Question: I did all the steps from this waltrought:
<URL>
and when i run it i get the first father report and instead the sub
report i get:
> Data retrieval failed for the subreport, 'Subreport5',
located at: C:...
i attach a print screen file

i am using VS2010 framework 3.5.
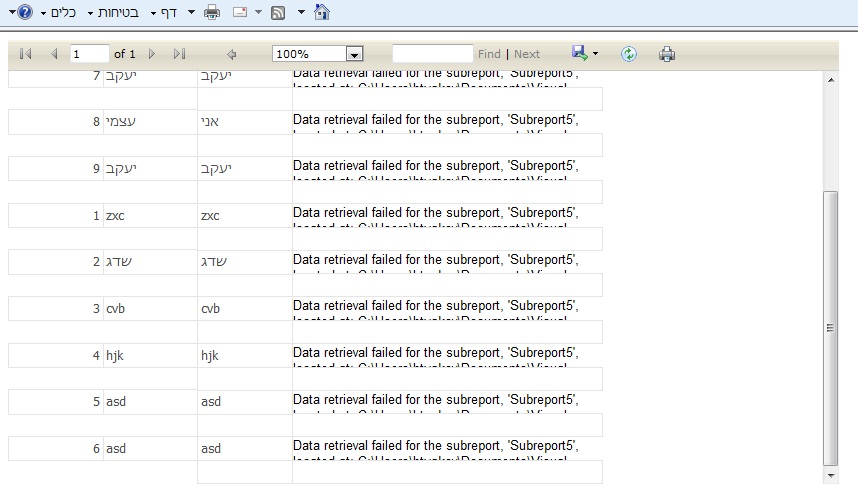
Answer: Can you run the subreport by itself, given the right parameters? If you can't, your problem is that.
If you can run it successfully by itself, double-check that you are passing the parameters correctly to your subreport. Make sure the parameter types match and that you are passing all of them.
Another problem might be that -- if I recall correctly -- when you have a subreport in a local report, you need to provide the data for the subreport programmatically, just as you do with the parent report. There's an event that's raised - SubreportProcessingEvent -- when the subreport is being processed. You write a handler for that event and supply data in the handler. Here's some more information about it: <URL>. There's a good example on that page.